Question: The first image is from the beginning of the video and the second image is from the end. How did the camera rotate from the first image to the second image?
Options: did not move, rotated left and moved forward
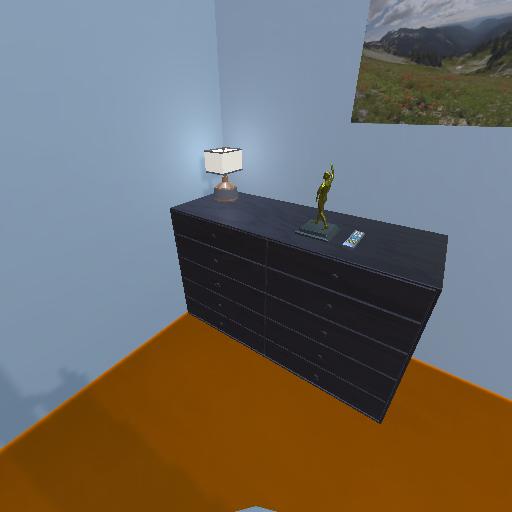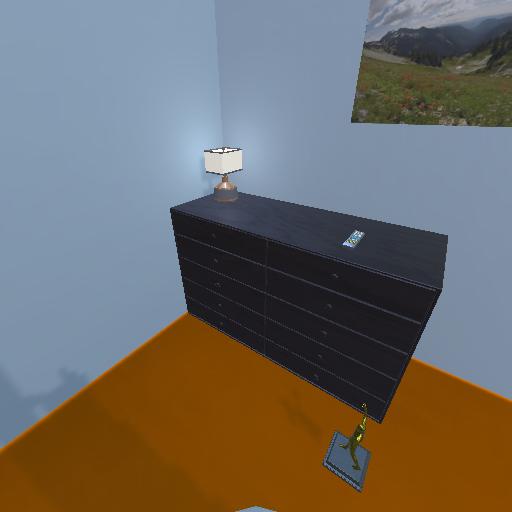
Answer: did not move